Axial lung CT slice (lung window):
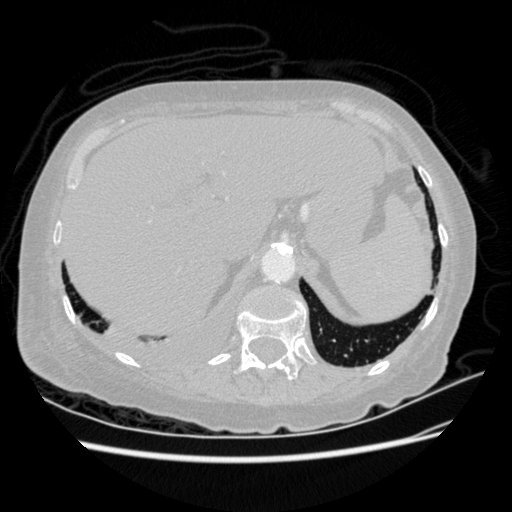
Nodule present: no